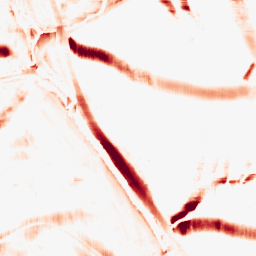
Category: morphological
Decomposition family: rolling_ball
Decomposition parameters: radius: 10
Upsampling method: linear_exact
Upsampling parameters: scale: 4
Upsampling scale: 4